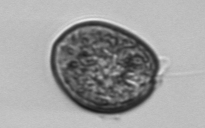
Label: Prorocentrum